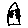
Label: house